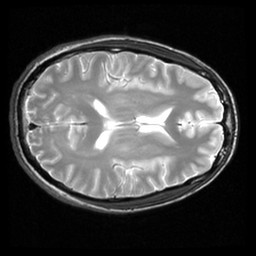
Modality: inplaneT2
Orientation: axial
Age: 27
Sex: male